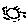
Label: sun